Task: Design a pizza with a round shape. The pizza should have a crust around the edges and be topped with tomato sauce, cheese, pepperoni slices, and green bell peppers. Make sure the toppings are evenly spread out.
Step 351:
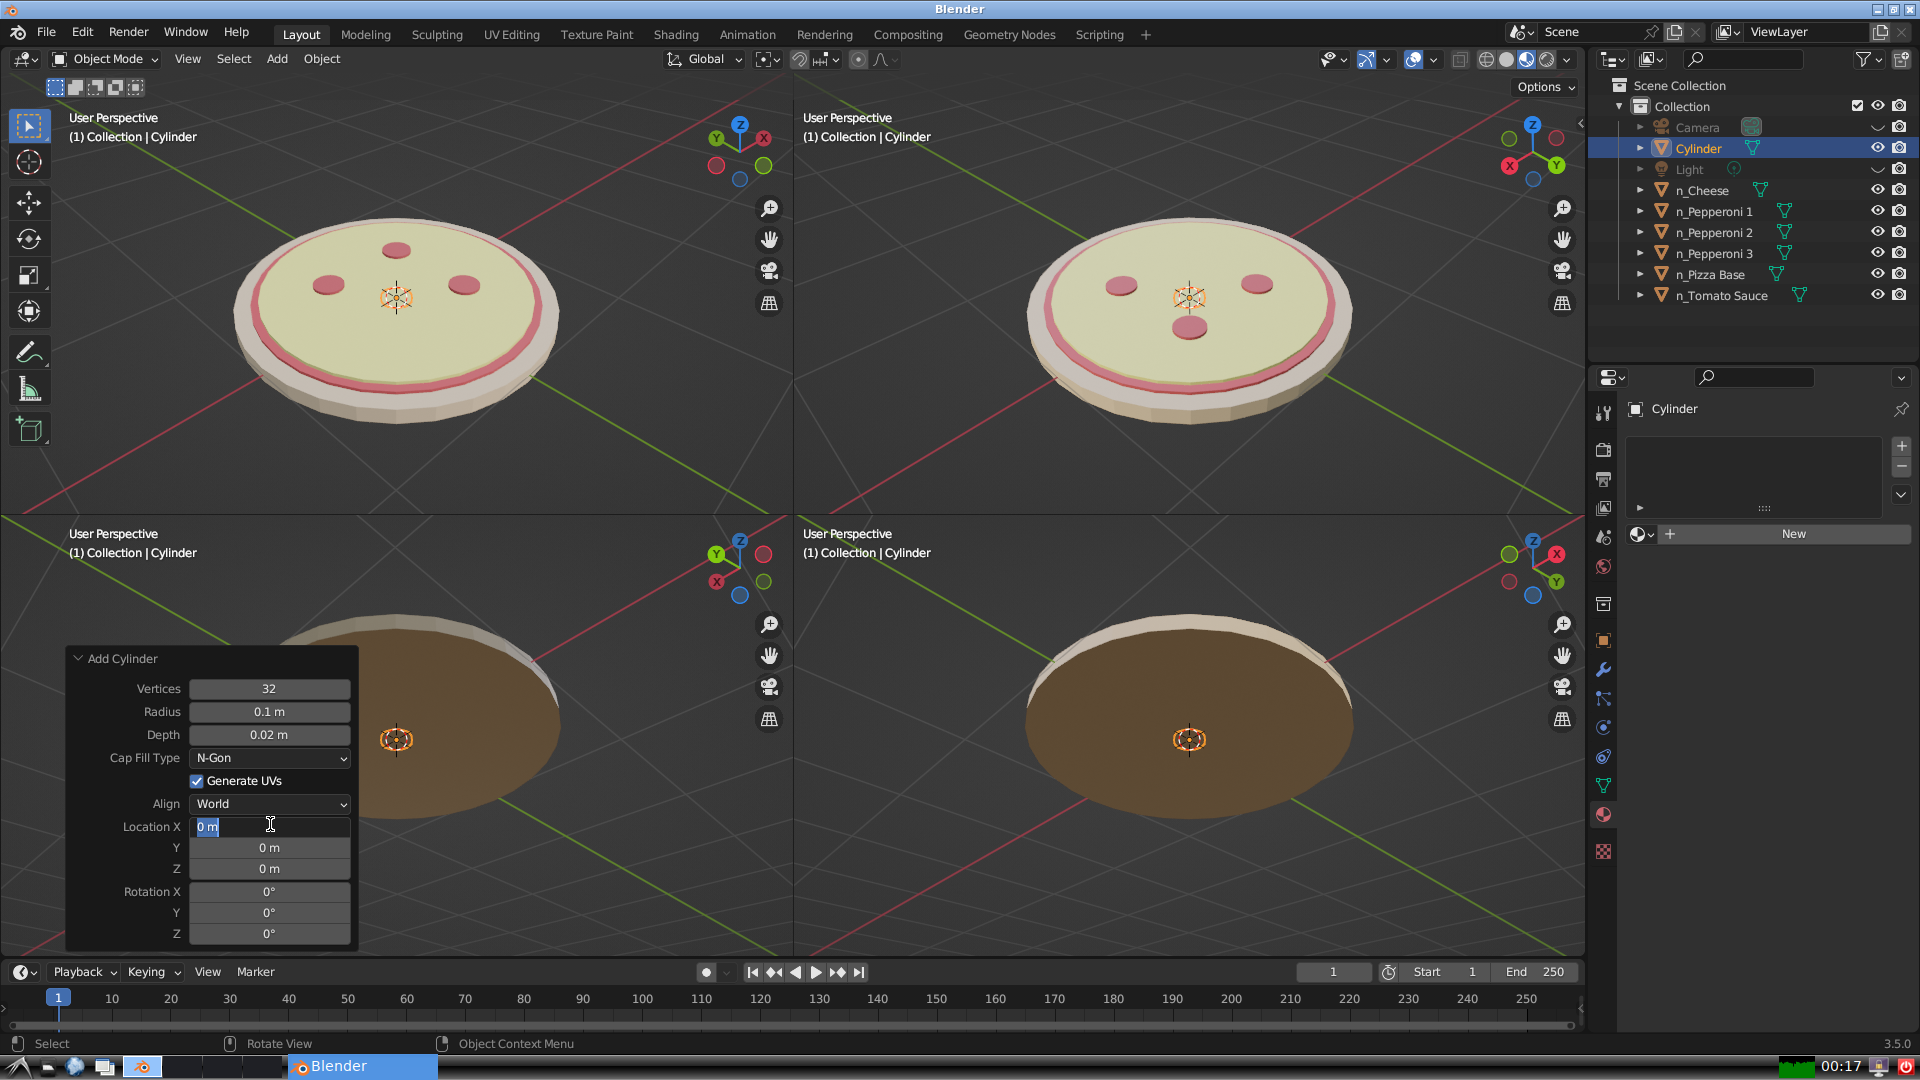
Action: input_text: -0.3